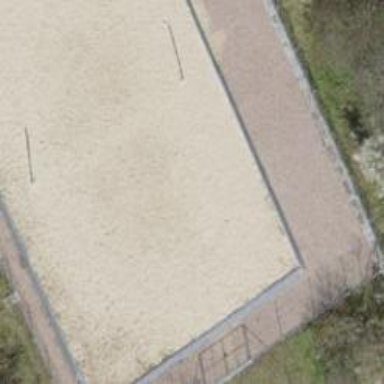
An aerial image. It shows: Beach volleyball pitch for leisure land.